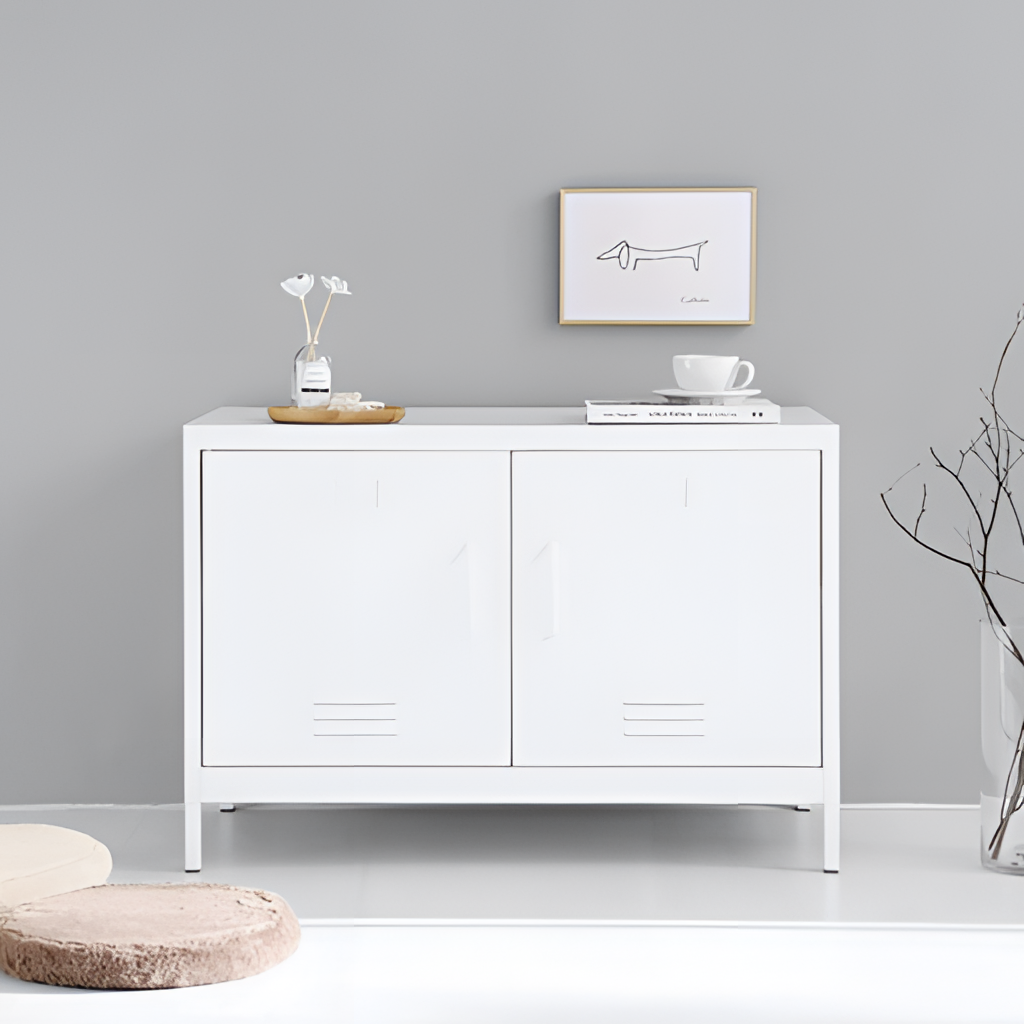
white metal cabinet, living room, paint wallpaper, with solid pattern, minimalist, white tile flooring, with large square pattern